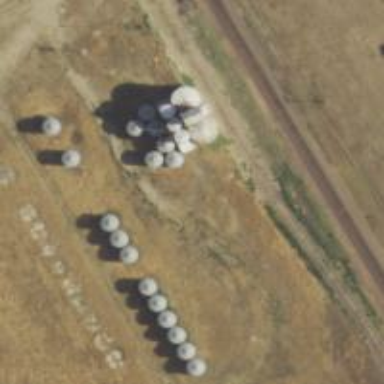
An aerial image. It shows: Silo.